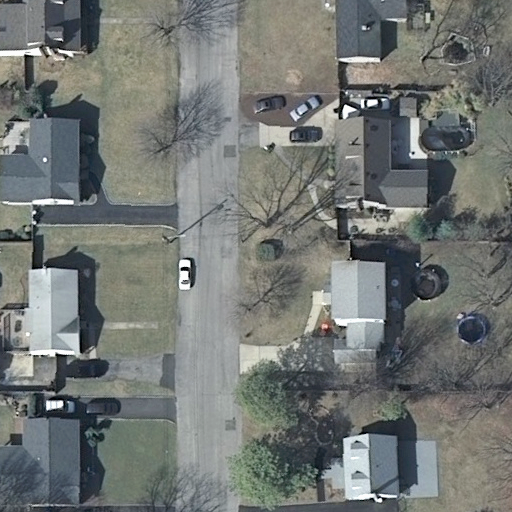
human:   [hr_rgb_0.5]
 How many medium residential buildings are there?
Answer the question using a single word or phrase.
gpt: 3

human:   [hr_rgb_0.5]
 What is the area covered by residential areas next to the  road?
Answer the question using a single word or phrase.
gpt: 10599m2

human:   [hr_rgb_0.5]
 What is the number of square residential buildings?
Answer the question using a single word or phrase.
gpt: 0

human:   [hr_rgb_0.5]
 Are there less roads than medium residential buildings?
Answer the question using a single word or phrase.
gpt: yes

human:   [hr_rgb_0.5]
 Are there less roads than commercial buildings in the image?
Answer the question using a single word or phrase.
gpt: no

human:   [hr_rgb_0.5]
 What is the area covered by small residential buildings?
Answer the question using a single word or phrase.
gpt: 38m2

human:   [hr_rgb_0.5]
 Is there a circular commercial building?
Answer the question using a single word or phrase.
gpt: no

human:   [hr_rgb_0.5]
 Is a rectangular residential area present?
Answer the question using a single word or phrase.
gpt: yes

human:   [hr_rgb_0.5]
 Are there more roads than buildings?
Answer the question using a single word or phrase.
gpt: no

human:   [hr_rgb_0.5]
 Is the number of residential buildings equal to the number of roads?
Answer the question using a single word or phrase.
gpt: no

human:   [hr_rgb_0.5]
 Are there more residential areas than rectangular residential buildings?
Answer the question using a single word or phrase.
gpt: no

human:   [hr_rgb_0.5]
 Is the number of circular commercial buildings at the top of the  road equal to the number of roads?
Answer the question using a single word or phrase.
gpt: no

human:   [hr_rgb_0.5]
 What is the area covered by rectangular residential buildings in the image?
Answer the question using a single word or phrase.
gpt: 421m2

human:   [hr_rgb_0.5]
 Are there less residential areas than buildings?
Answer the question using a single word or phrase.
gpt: yes

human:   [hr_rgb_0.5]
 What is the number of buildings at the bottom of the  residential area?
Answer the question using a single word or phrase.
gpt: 0

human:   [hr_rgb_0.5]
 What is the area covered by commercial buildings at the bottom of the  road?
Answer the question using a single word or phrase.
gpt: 0m2

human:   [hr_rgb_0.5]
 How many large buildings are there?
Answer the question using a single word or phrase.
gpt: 0

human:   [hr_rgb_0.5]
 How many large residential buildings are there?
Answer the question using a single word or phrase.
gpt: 0

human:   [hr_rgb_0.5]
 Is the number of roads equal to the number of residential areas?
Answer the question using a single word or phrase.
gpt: yes

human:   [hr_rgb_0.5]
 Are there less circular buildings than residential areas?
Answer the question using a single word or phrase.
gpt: yes

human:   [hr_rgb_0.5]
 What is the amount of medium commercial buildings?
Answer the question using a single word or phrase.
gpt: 0

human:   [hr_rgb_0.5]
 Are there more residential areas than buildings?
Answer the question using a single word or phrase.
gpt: no

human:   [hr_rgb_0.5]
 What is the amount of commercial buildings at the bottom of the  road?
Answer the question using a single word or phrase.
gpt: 0

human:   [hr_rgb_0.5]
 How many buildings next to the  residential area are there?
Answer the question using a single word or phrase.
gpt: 8

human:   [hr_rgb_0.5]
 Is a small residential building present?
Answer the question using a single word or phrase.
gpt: yes

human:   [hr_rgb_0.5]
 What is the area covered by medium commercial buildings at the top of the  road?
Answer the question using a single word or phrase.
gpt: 0m2

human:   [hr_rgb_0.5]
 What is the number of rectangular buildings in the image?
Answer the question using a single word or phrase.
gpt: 7

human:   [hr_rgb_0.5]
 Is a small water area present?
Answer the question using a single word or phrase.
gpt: no

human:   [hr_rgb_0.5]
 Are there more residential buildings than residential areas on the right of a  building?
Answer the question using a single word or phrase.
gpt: yes

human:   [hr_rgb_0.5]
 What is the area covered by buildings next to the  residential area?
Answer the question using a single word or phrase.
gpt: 634m2

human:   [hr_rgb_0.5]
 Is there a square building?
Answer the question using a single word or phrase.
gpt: no

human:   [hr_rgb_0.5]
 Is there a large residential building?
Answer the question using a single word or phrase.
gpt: no

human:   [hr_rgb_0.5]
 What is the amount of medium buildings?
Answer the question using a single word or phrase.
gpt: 3

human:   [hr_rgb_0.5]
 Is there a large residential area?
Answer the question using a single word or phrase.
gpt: yes

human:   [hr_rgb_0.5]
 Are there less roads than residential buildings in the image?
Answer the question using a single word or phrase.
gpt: yes

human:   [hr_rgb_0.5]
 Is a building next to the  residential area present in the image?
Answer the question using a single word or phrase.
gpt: yes